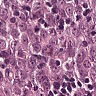
Metastatic tissue present: yes